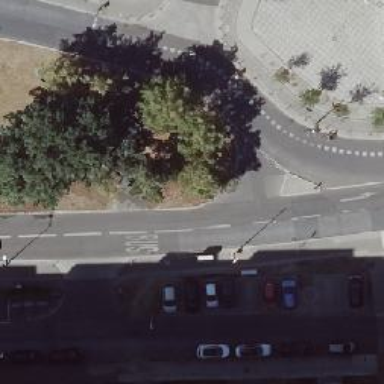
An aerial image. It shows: Leafless deciduous tree in avenue.